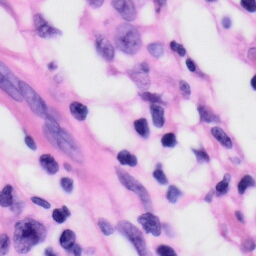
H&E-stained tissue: Skin